Question: ## What I Want to Do:
In Messages.app on OS 10.10, when you scroll the left-most pane (the list of conversations) upwards, a nice horizontal line fades in over about 0.5 seconds. When you scroll back down, the line fades back out.
---
## What I Have:
I am trying to achieve this effect in my own app and I've gotten very close. I subclassed NSScrollView and have done the following:
---
## The Problem
The "border" sublayer that I add is not drawing over top of all other content in the ScrollView, so that we end up with this:

The frames around the image, textfield and checkbox in this row of my outlineView are "overdrawing" my border layer.
### What Causes This
I THINK this is because the scrollView is contained inside an NSVisualEffectView that has Vibrancy enabled. The reason I think this is that if I change the color of my "border" sublayer to 100% black, this issue disappears. Likewise, if I turn on "Reduce Transparency" in OS X's System Preferences > Accessibility, the issue disappears.
I think the Vibrancy compositing is taking my grey border sublayer and the layers that represent each of those components in the outlineView row and mucking up the colors.
So... how do I stop that for a single layer? I've tried all sorts of things to overcome this. I feel like I'm 99% of the way to a solid implementation, but can't fix this last issue. Can anyone help?
---
## NB:
I am aware that it's dangerous to muck directly with layers in a layer-backed environment. Apple's docs make it clear that we can't change certain properties of a view's layer if we're using layer-backing. However: adding and removing sublayers (as I am) is not a prohibited action.
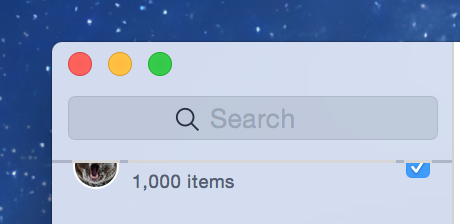
Answer: ## Update:
This answer, while it works, causes problems if you're using AutoLayout. You'll start to get warnings that the scrollView still needs update after calling Layout because something dirtied the layout in the middle of updating. I have not been able to find a workaround for that, yet.
---
## Original solution:
Easiest way to fix the problem is just to inset the contentView by the height of the border sublayer with this:
Should have thought of it hours ago. Works great. I'll leave the question for anyone who might be looking to implement these nice fading-borders.